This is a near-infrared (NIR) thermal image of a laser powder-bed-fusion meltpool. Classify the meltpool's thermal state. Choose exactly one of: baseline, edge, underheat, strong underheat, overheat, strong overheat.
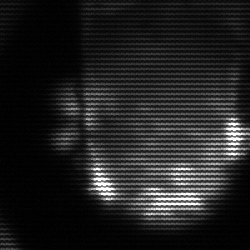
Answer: baseline